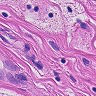
Metastatic tissue present: no